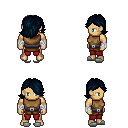
a pixel art fantasy rpg character, male body template, human, tanned skin, leather chest armor, red pants, raven swoop hairstyle, white cloth bandages, white slippers, four views (front, back, left, right), 2x2 character sprite sheet, small pixel art, hard edges, no anti-aliasing